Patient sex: M
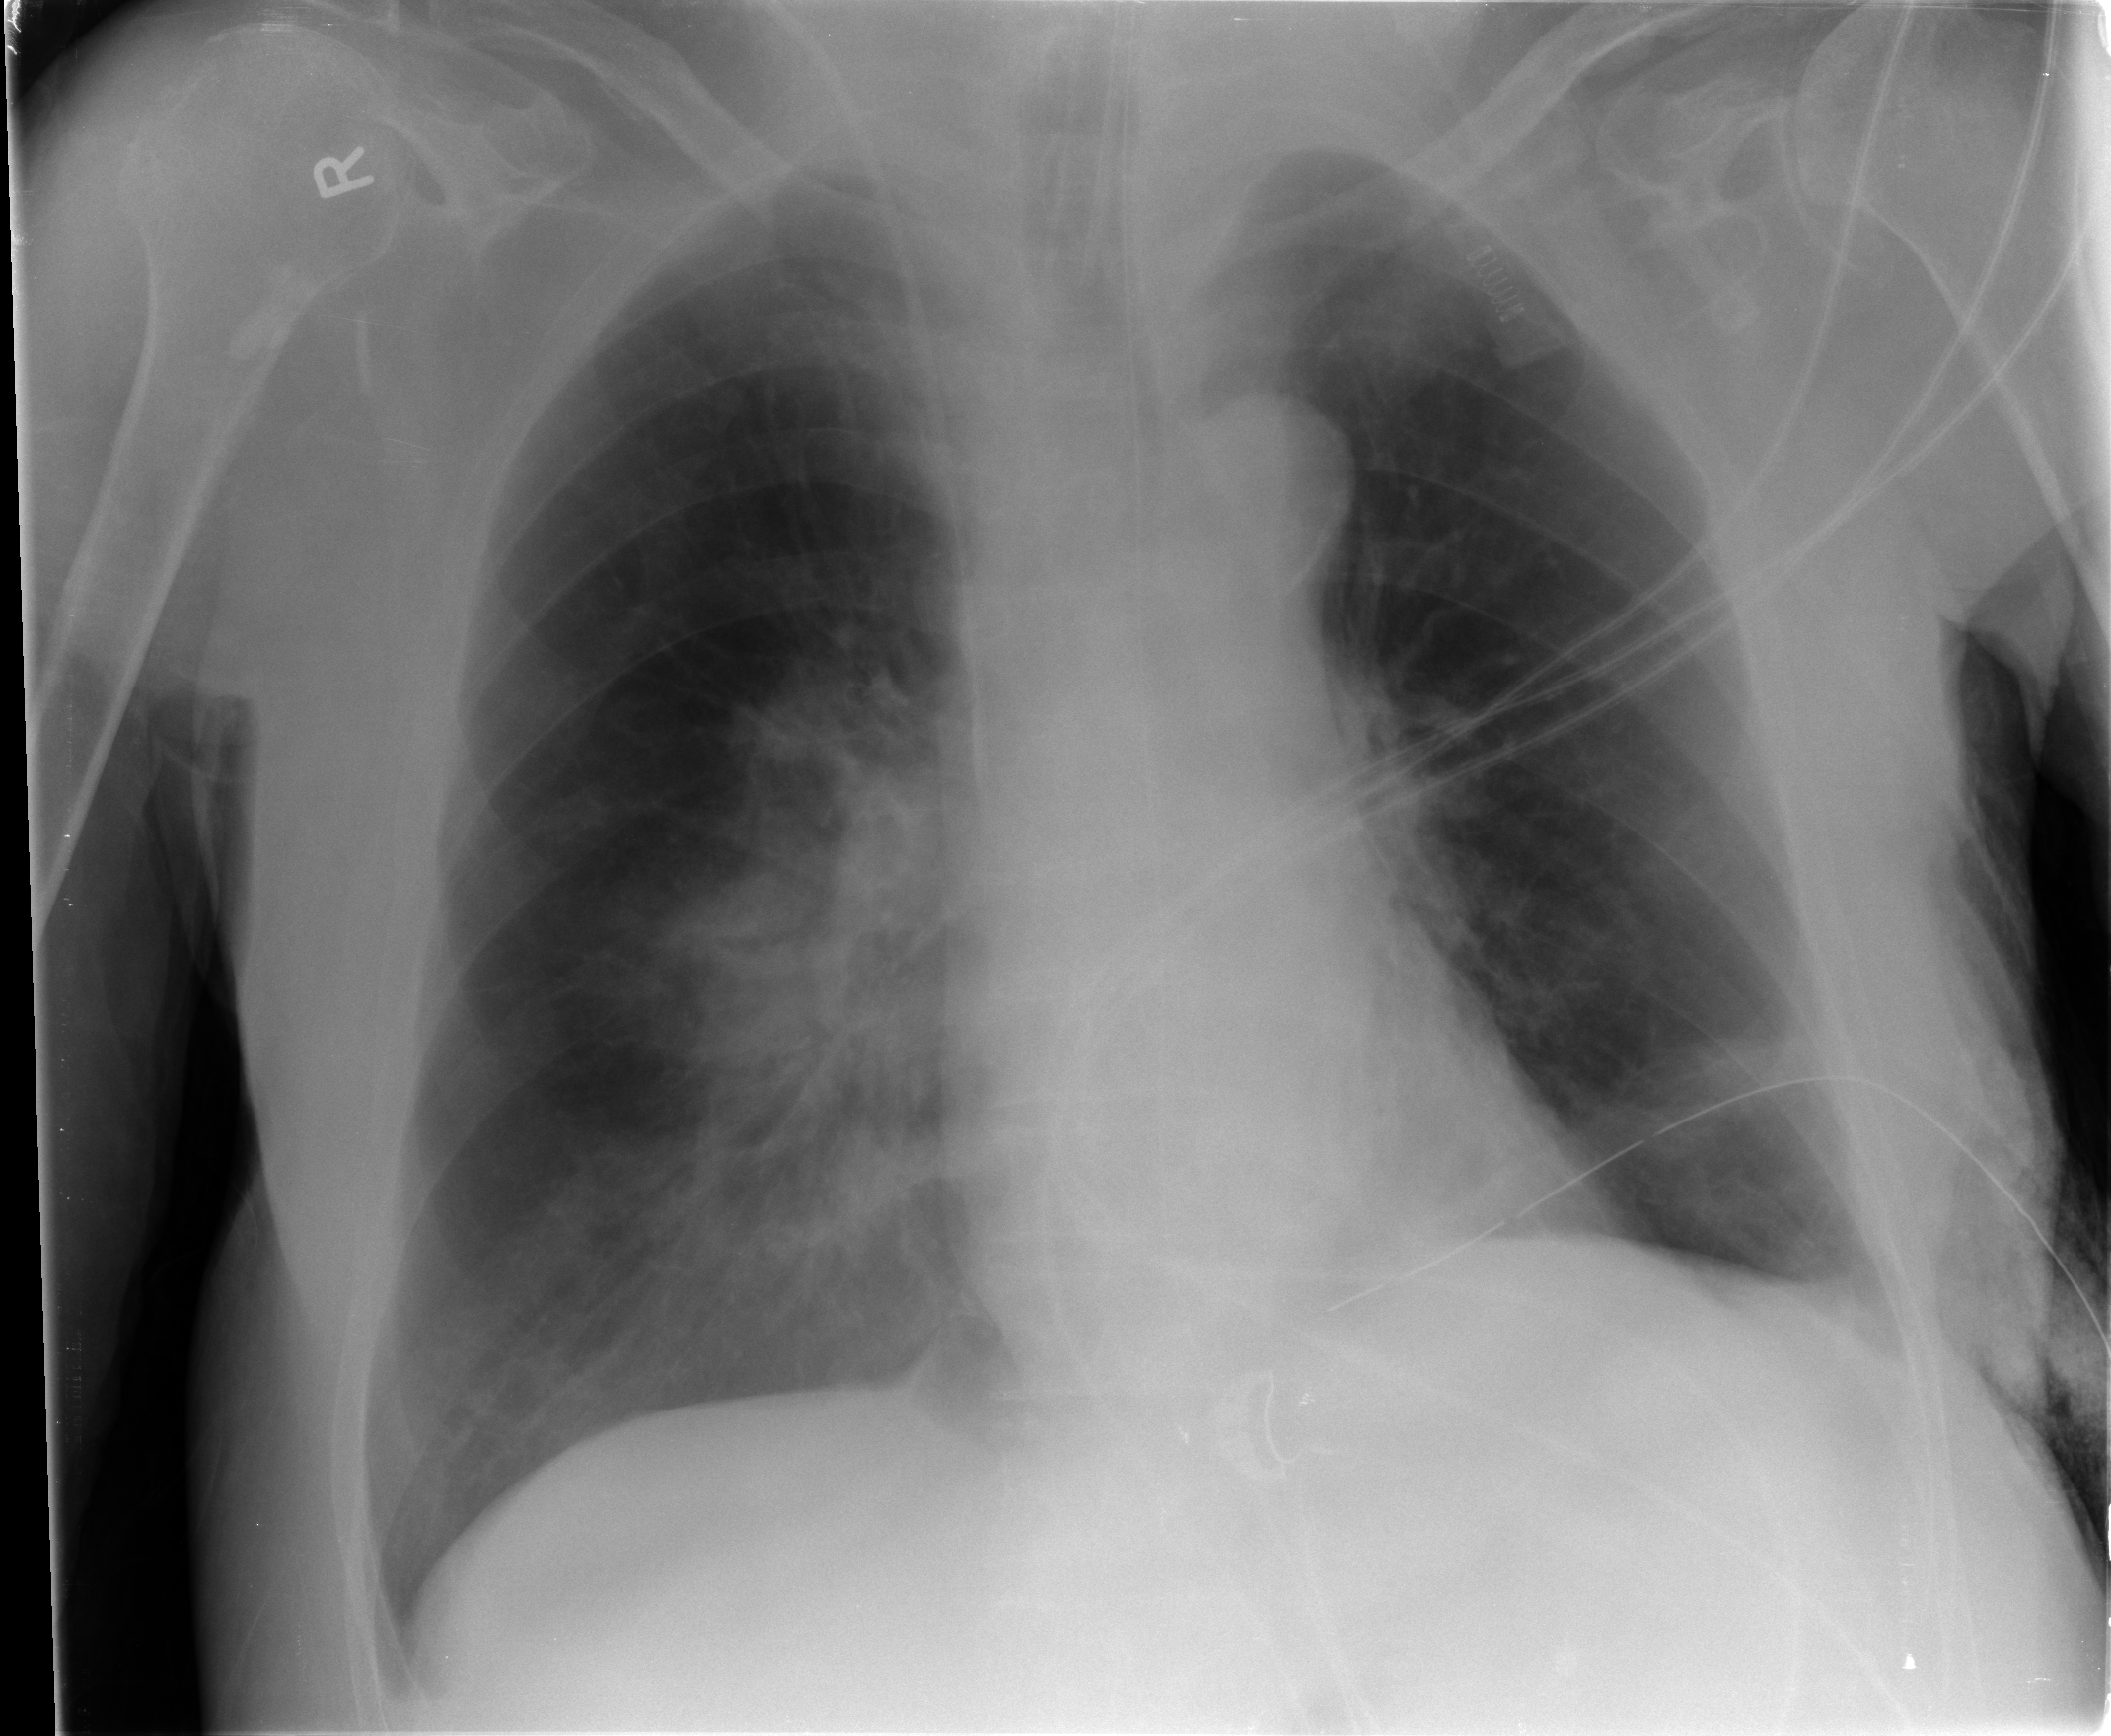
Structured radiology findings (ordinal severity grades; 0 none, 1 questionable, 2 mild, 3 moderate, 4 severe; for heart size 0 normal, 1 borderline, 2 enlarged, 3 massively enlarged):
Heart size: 0
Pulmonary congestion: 0
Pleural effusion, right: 0
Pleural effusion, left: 1
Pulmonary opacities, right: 3
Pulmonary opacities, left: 0
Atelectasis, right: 2
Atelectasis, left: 2